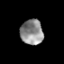
Tissue: lung
Cell type: Endothelial cells
Senescence score: 0.7146
Nuclear area (px): 562
Mean DAPI intensity: 140.911